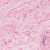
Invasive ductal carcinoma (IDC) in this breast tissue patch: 0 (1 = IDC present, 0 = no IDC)